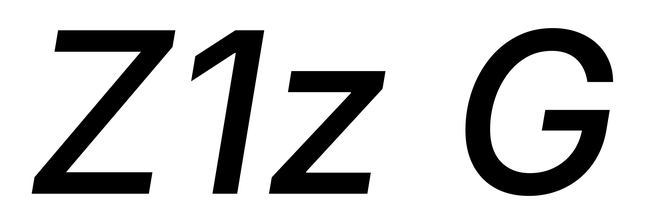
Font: Inter-Italic_Medium_Italic